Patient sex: M
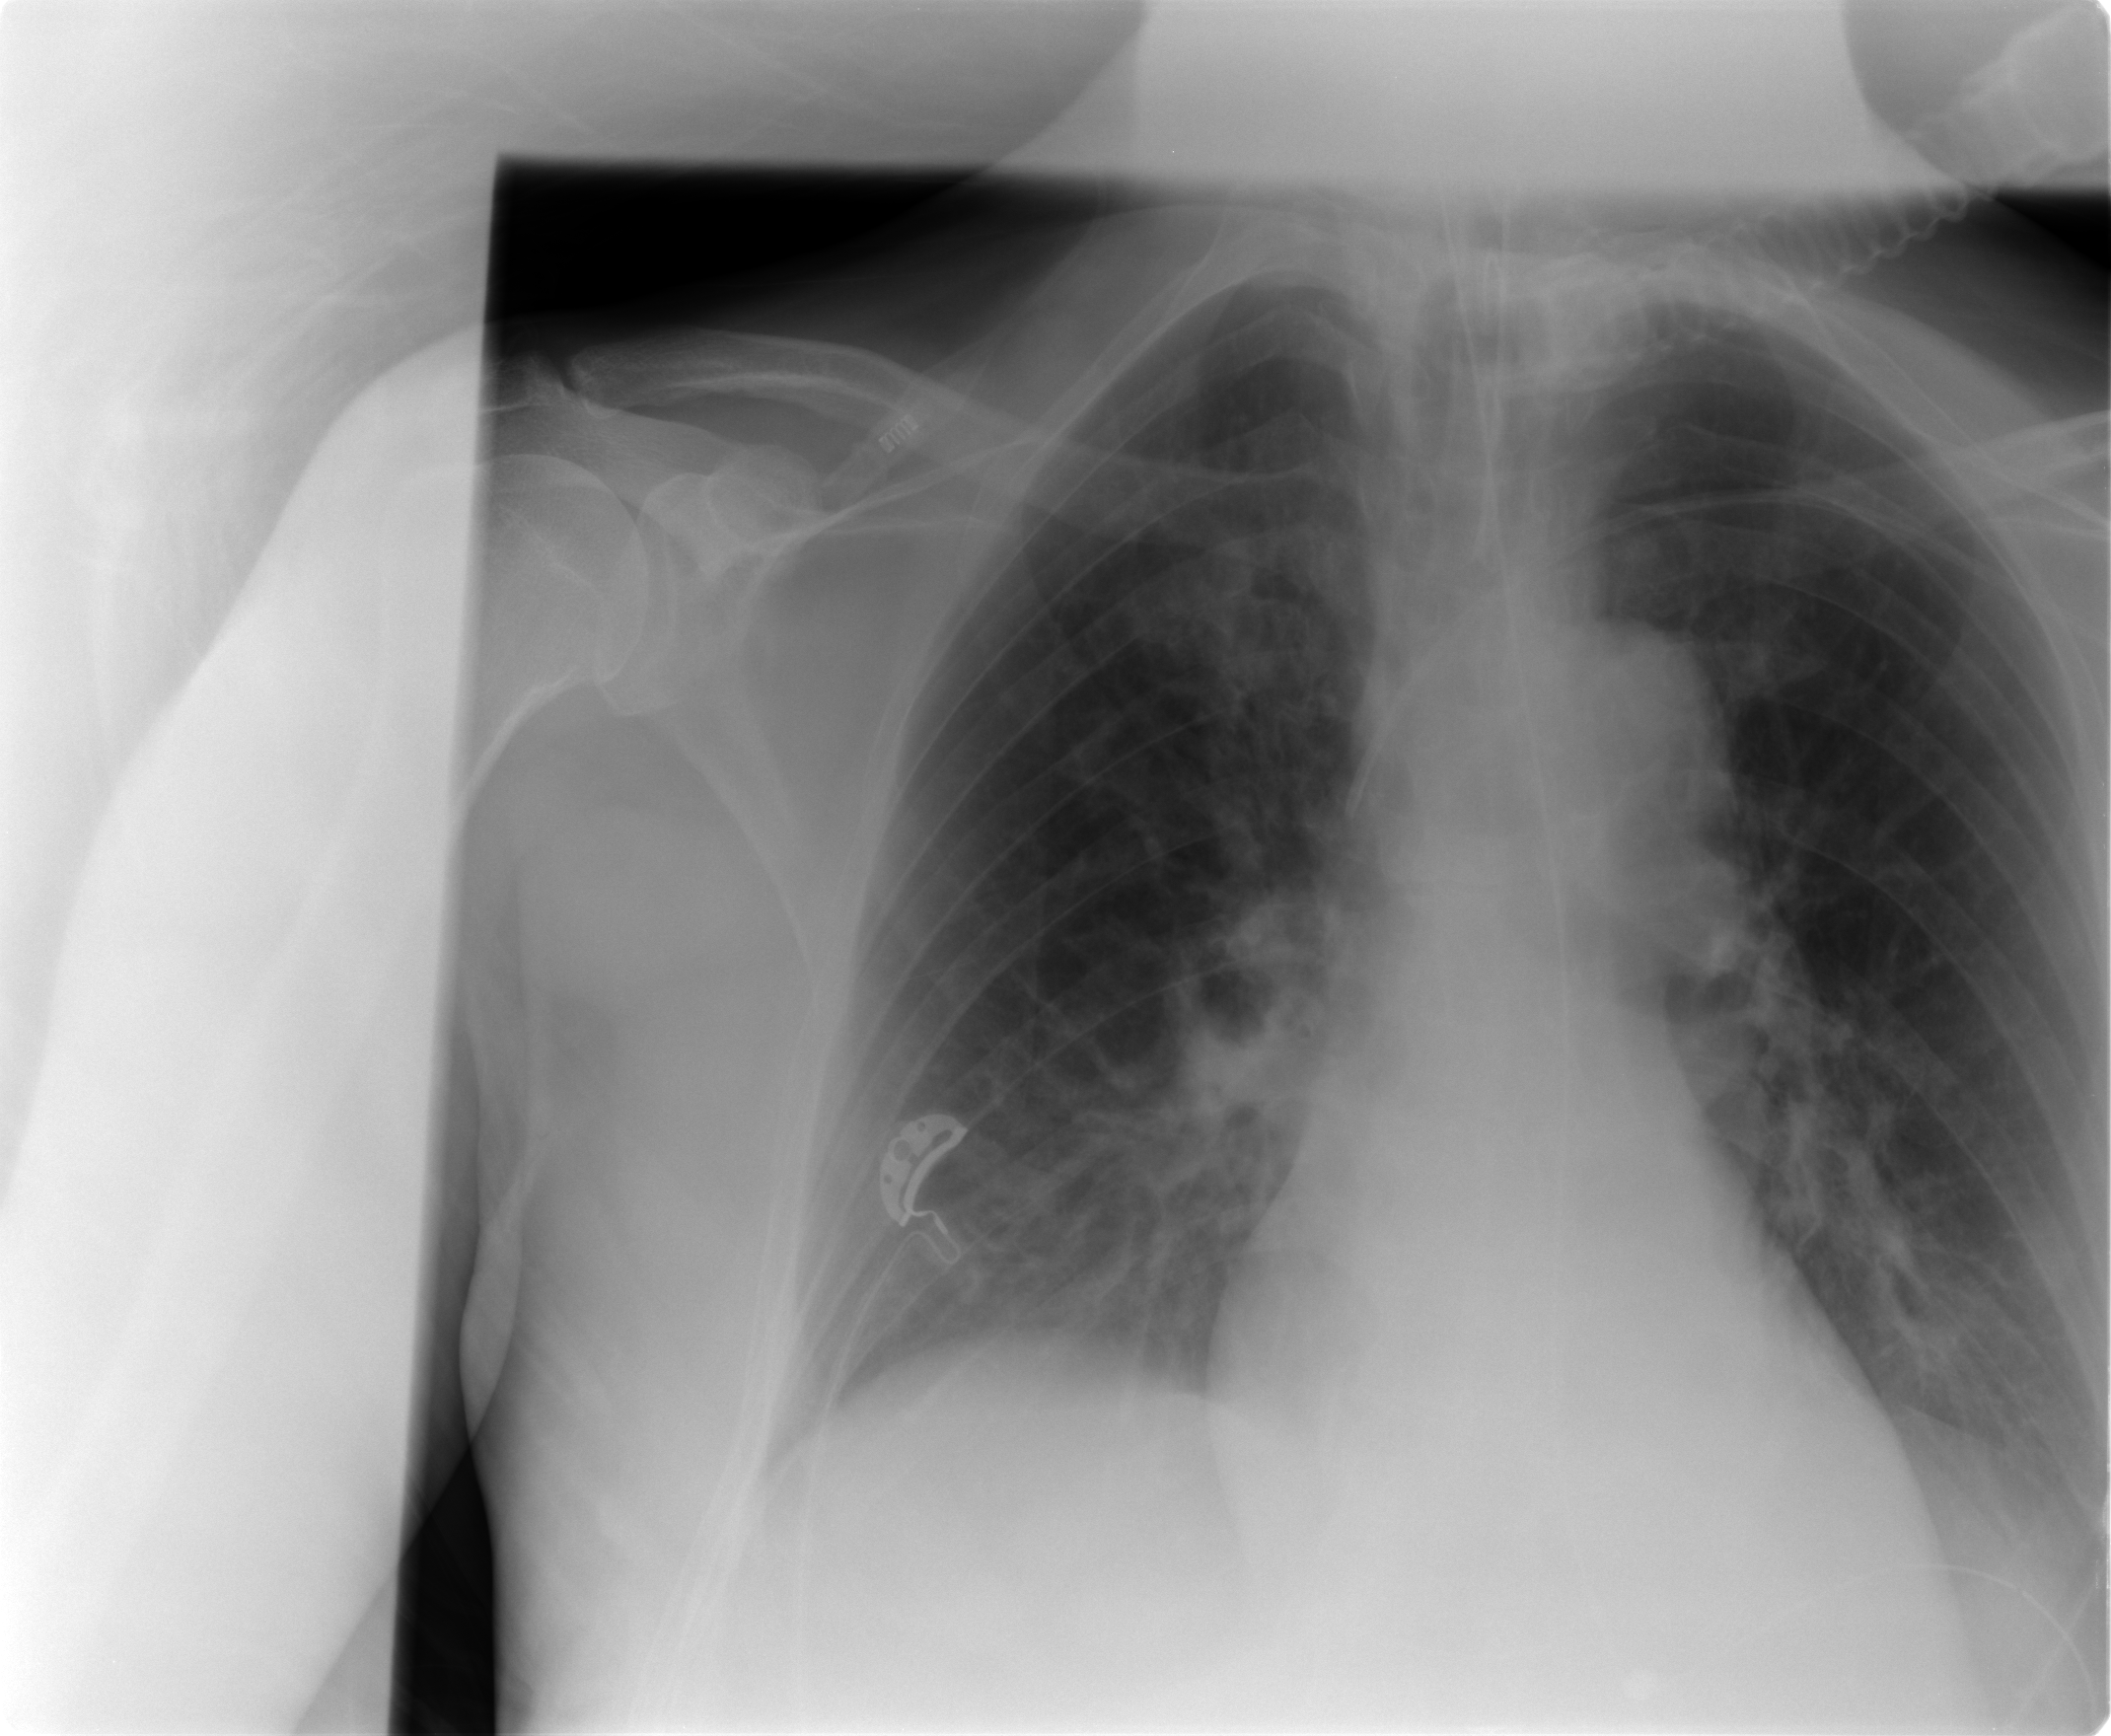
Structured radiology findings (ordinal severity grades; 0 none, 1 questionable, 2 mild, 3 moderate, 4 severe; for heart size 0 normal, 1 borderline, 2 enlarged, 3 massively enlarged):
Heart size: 1
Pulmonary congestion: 2
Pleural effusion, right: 1
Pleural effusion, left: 0
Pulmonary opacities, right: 2
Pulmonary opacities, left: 0
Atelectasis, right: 2
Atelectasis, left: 1